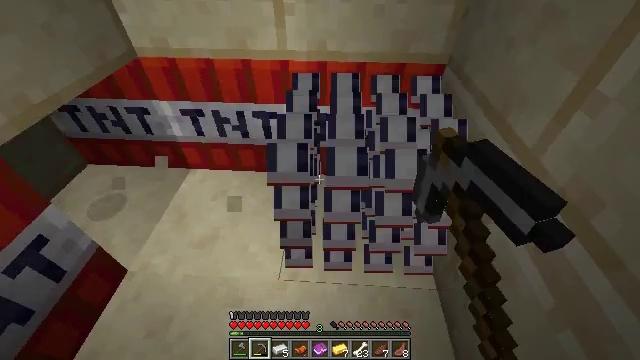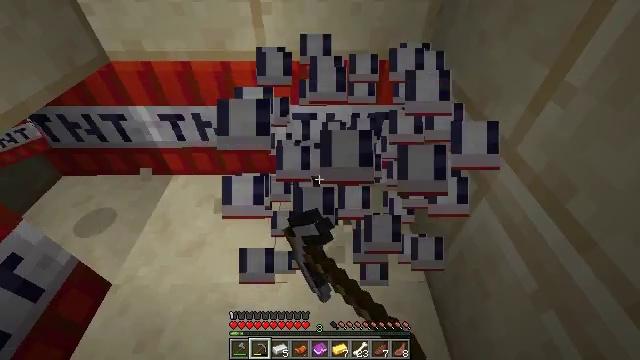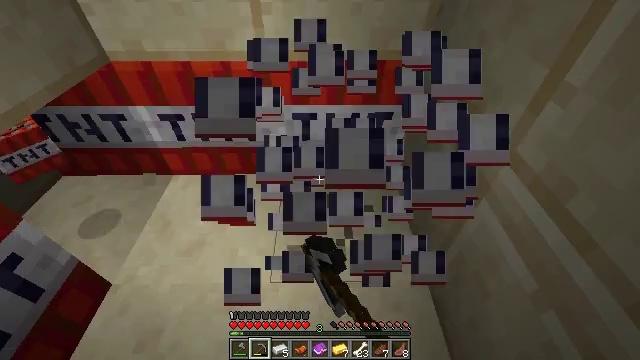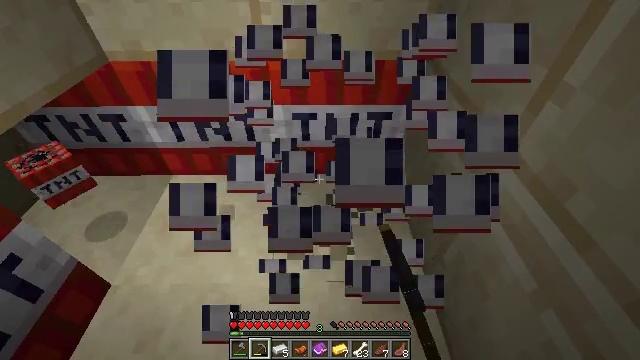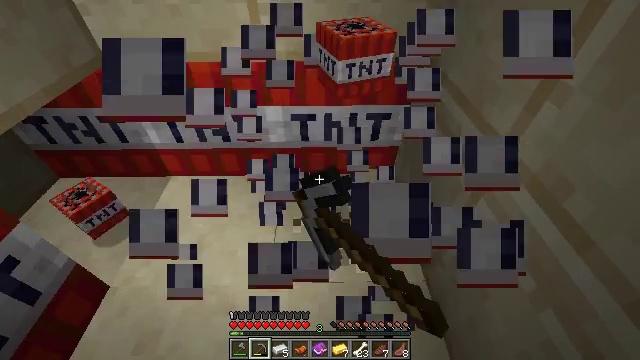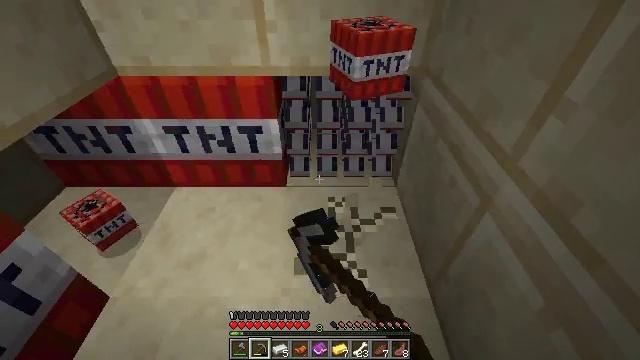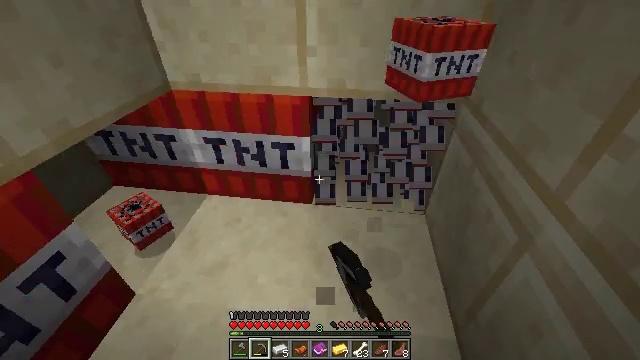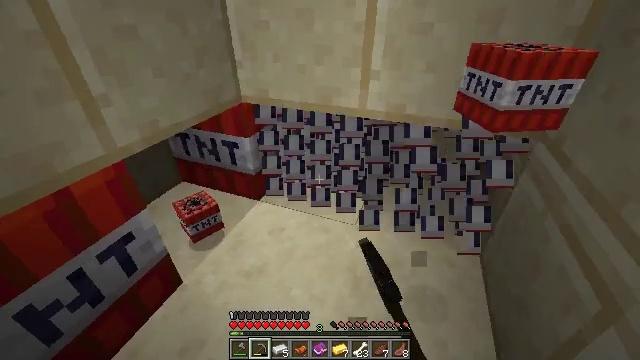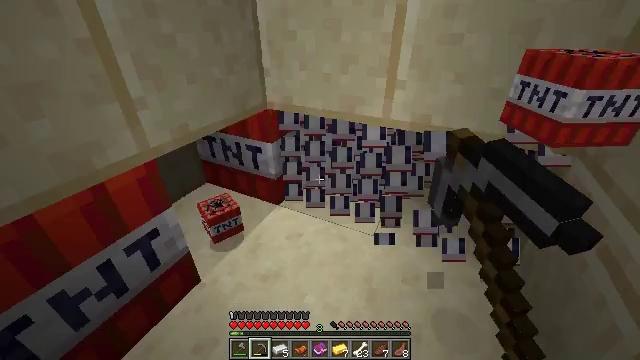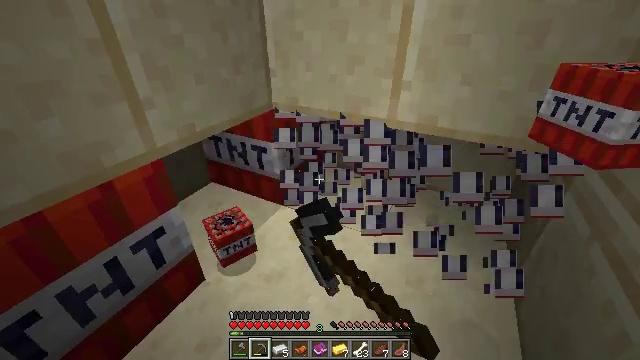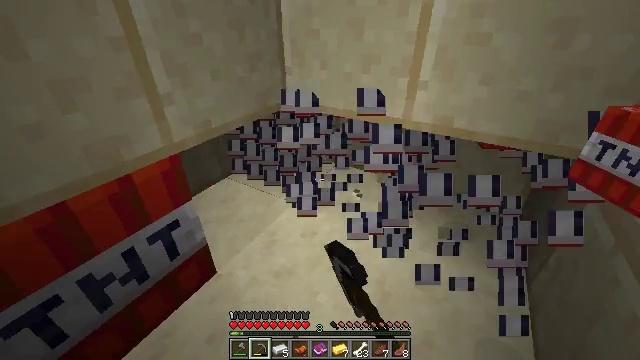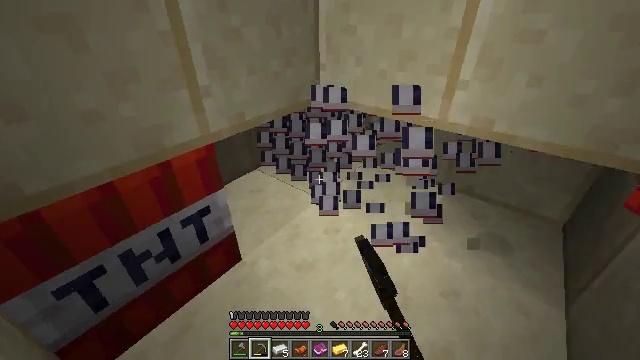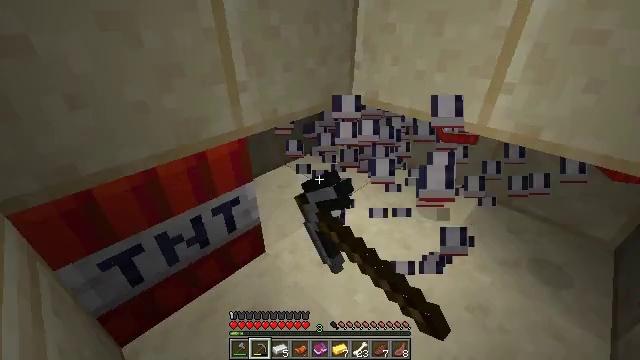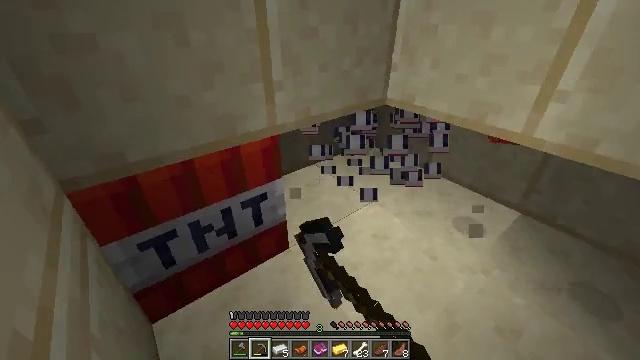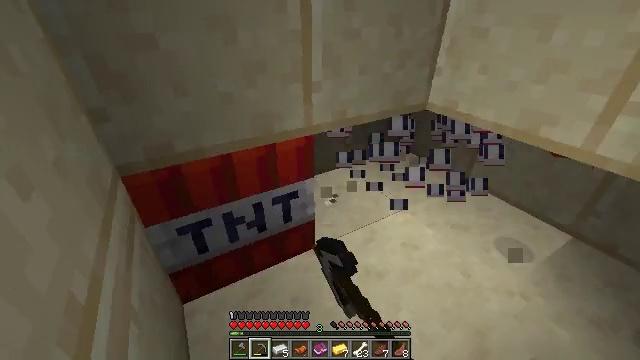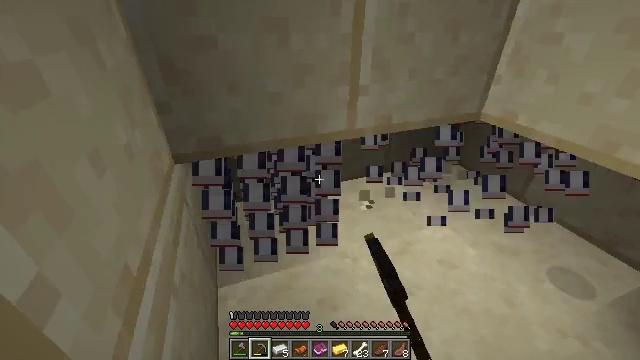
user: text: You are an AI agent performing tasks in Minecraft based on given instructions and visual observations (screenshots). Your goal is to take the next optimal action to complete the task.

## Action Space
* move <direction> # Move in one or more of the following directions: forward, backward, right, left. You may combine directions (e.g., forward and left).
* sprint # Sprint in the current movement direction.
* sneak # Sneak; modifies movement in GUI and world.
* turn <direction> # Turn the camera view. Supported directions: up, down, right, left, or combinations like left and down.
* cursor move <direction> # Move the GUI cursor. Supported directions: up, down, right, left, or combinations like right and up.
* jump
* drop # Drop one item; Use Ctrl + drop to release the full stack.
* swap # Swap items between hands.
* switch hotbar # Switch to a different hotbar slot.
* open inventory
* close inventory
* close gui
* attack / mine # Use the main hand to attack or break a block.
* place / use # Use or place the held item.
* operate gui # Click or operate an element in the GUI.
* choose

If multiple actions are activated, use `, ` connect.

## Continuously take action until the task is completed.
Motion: motion action
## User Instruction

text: Destroy the TNT to retrieve it.
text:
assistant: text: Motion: turn right, attack / mine
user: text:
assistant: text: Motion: attack / mine
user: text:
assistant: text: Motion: attack / mine
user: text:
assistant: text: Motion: attack / mine
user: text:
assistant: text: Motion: turn left and up, attack / mine
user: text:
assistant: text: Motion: turn left and up, attack / mine
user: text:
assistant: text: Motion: turn left and up, attack / mine
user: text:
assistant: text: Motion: turn left and up, attack / mine
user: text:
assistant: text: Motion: turn left, attack / mine
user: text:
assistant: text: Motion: turn left, attack / mine
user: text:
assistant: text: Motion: turn left, attack / mine
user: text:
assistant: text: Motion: turn left, attack / mine
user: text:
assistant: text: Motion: turn left, attack / mine
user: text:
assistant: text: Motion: turn left, attack / mine
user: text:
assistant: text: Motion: turn left, attack / mine
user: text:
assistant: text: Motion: turn left, attack / mine
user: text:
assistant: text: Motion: turn left, attack / mine
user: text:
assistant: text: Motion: attack / mine
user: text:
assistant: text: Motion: attack / mine
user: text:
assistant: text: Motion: attack / mine